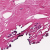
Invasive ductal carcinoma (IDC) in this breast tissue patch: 0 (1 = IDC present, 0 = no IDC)